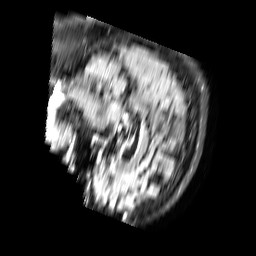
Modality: FLAIR
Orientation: sagittal
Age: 51
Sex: male
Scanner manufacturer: philips
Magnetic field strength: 3 T
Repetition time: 11 s
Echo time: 0.12 s